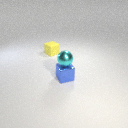
small blue metal cube in front of small yellow rubber cube